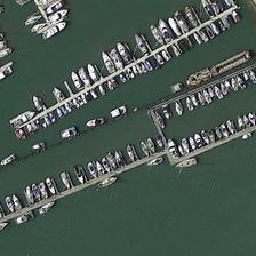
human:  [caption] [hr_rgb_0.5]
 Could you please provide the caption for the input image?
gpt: I bring water is dark green.

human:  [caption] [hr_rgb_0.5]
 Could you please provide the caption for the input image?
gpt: The water in the port is dark green.

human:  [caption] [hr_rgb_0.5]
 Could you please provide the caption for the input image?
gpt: The water in the harbor is dark green.

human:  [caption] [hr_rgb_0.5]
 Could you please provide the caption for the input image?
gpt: The harbor is dark green.

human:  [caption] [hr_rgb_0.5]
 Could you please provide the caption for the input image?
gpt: The water in the port is dark green.